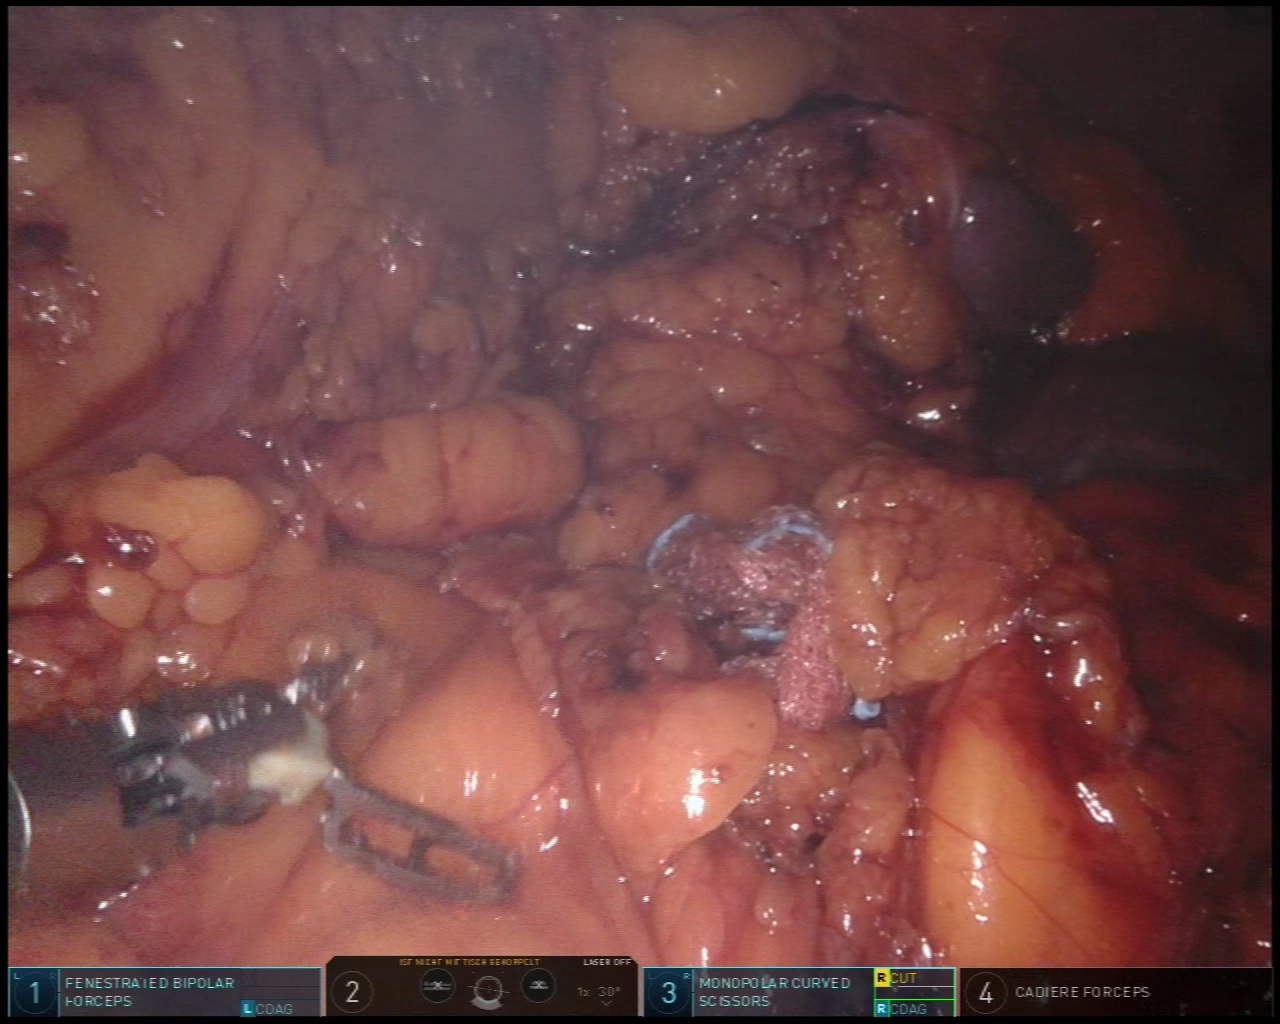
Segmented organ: spleen
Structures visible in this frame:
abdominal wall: no
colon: no
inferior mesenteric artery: no
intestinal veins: no
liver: no
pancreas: no
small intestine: no
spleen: yes
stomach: no
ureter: no
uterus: no
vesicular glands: no